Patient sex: M
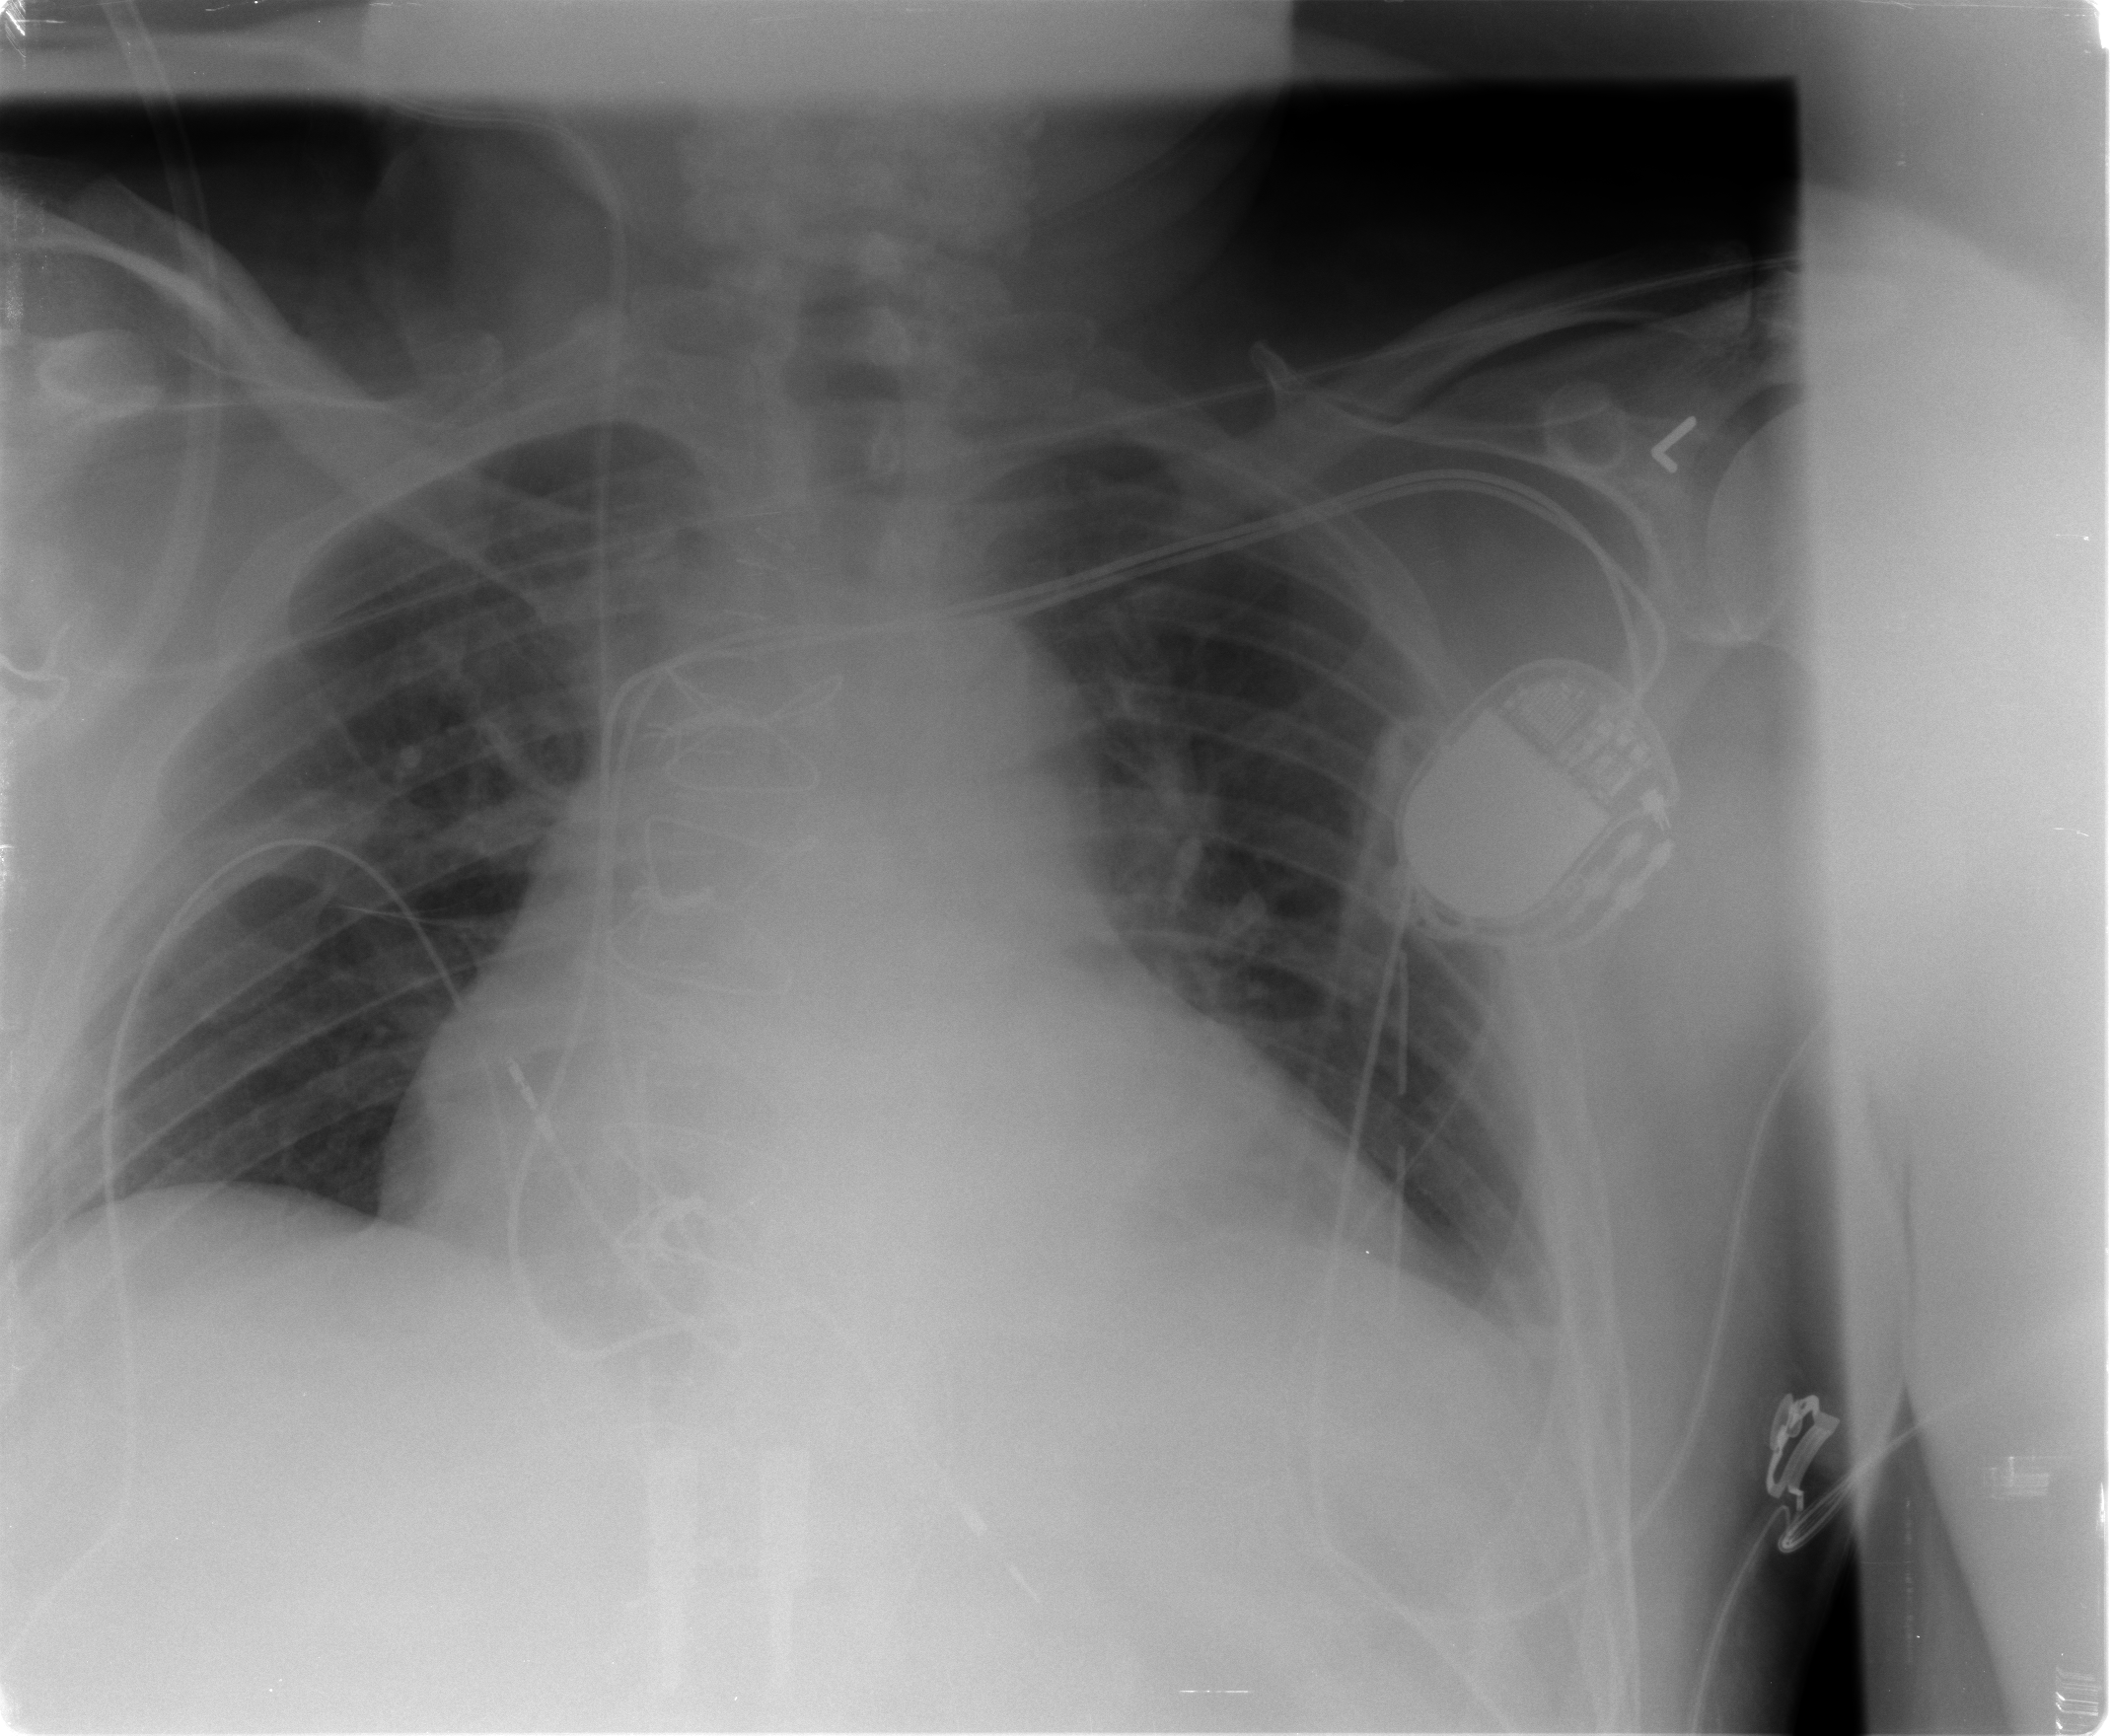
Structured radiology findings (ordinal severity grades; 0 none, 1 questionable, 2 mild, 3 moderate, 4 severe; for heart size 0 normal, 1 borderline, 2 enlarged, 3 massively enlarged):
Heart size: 2
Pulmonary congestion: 0
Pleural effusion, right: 0
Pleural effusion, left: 2
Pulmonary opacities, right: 0
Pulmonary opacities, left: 0
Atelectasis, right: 1
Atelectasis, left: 1